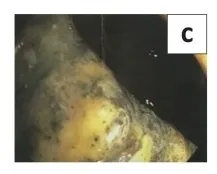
Colonoscopy findings: Areas of normal mucosa.
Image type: endoscopy (airway_endoscopy)